Aerial crown-view tile of a tropical tree (Barro Colorado Island, Panama), acquired 20250414:
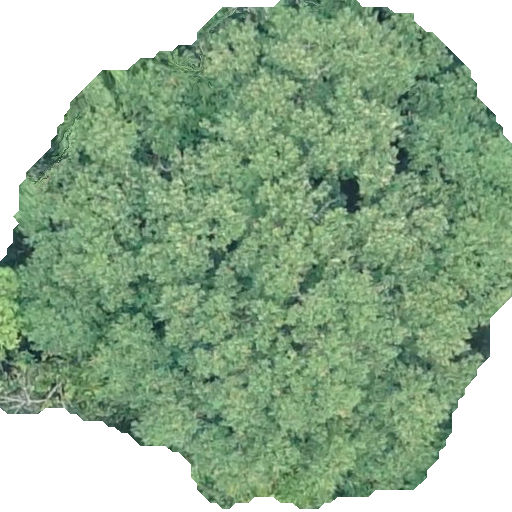
Species: Hieronyma alchorneoides
GBIF accepted scientific name: Hieronyma alchorneoides
Crown area: 310.409 m²